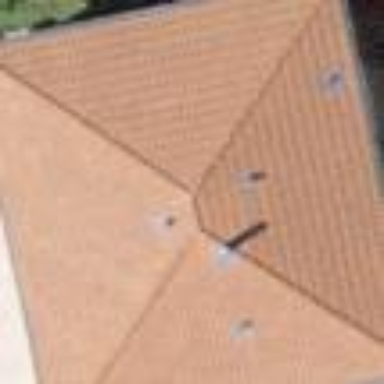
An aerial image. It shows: Building with pyramidal-shaped roof.